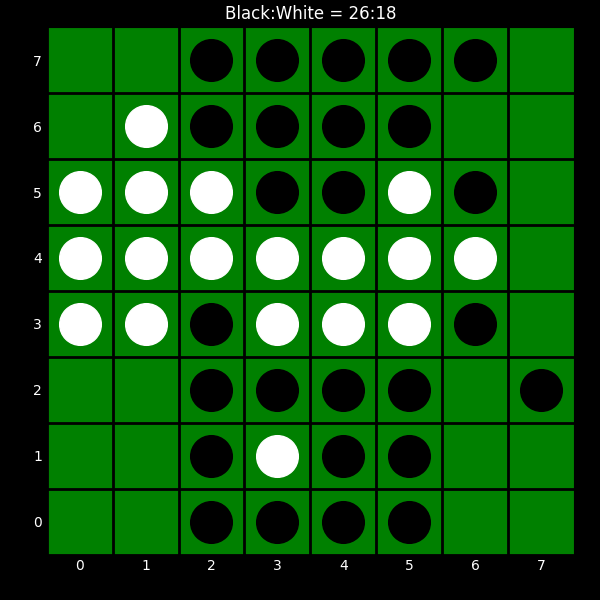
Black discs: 26
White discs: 18